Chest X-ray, PA view. Patient: 53 years old, sex M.
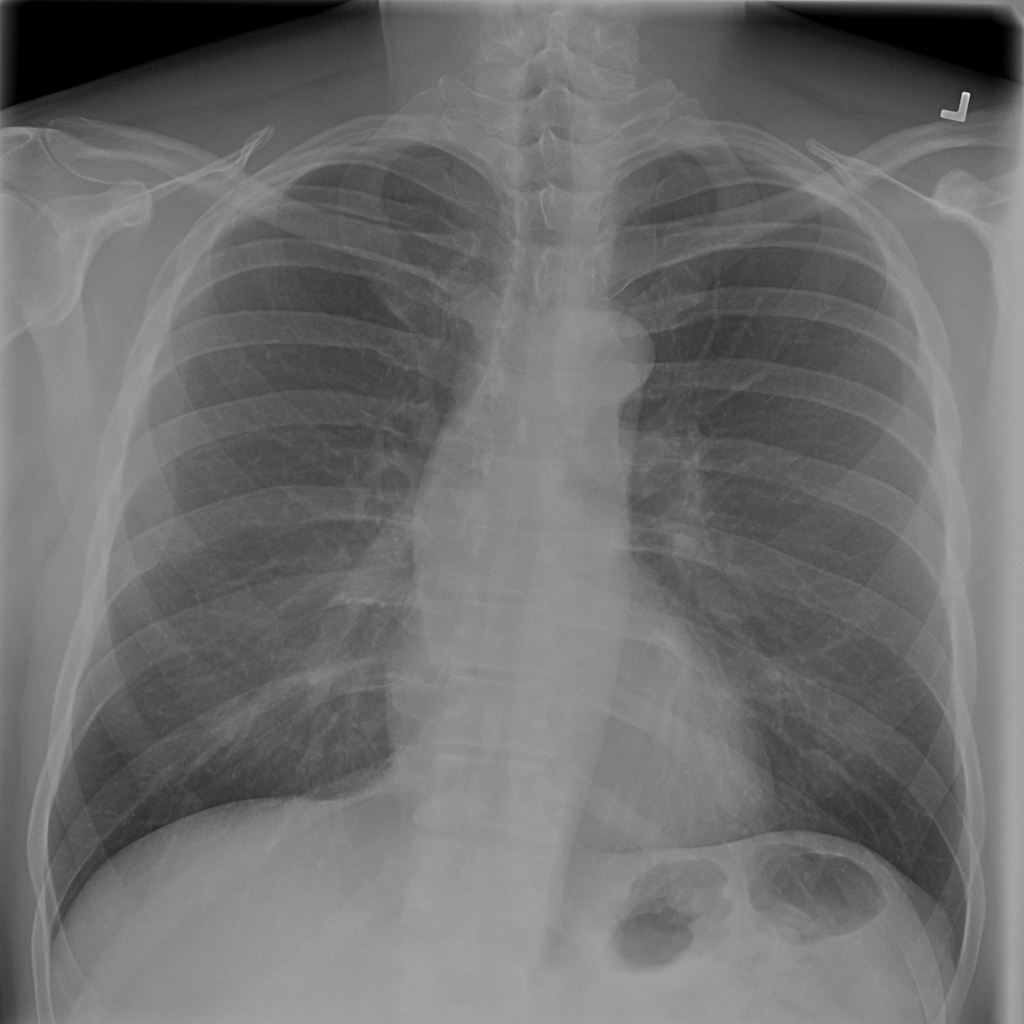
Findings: No Finding